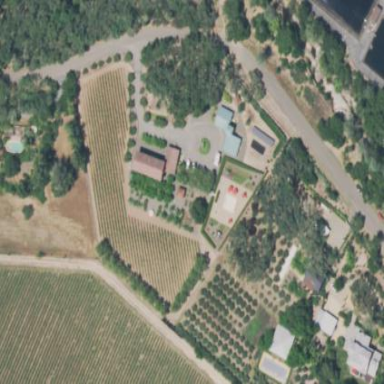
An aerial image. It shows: Vineyard with wine grapes as the crop.